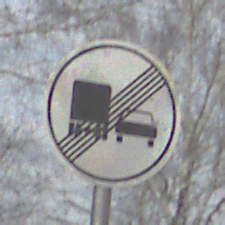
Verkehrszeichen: EndeUeberholverbotKraftfahrzeuge
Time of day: MorningAfternoon
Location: Outdoor (Nature)
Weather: PartlyCloudy
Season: Autumn
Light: Natural